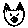
Label: cat